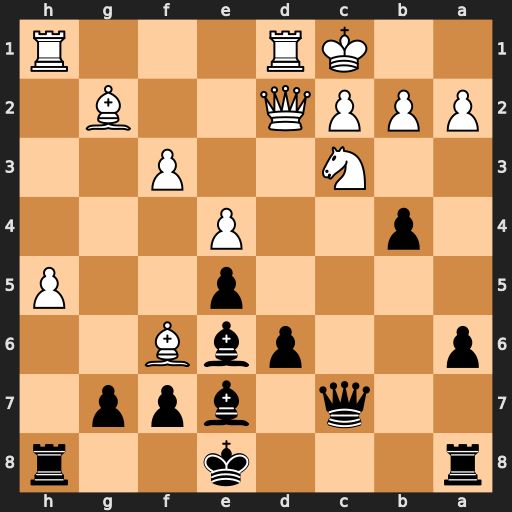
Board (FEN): r3k2r/2q1bpp1/p2pbB2/4p2P/1p2P3/2N2P2/PPPQ2B1/2KR3R
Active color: b
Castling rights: kq
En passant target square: -
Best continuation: bxc3 Qxc3 Qxc3